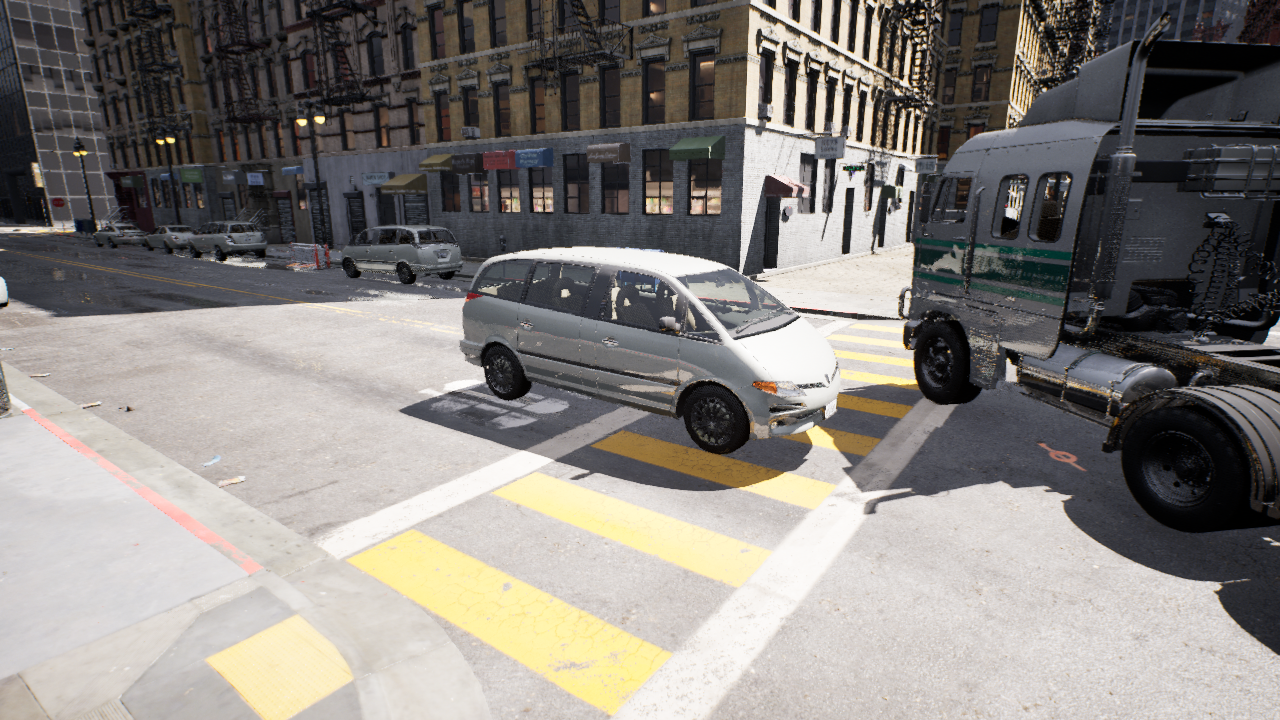
Venue: residential
Lighting: clear day
Vehicle rig: minivan